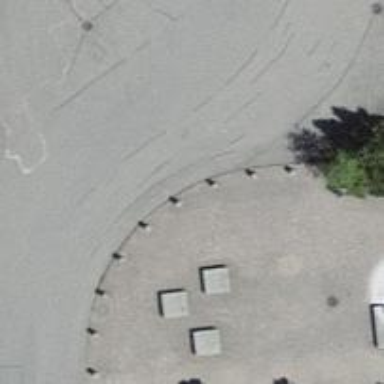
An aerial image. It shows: Bollard.